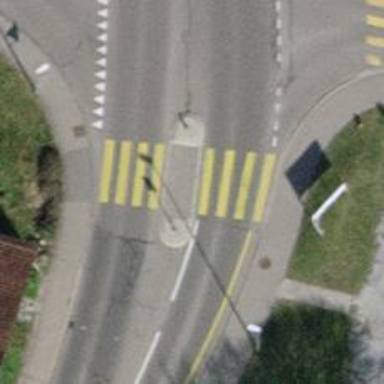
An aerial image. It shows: Zebra crossing with crossing island.